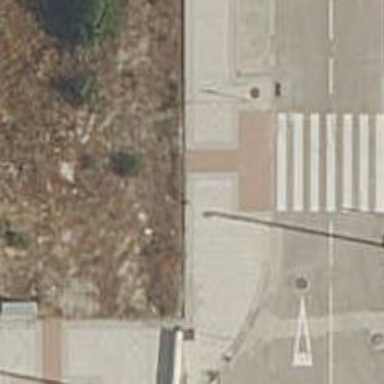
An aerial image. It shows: Sidewalk made of paving stones.